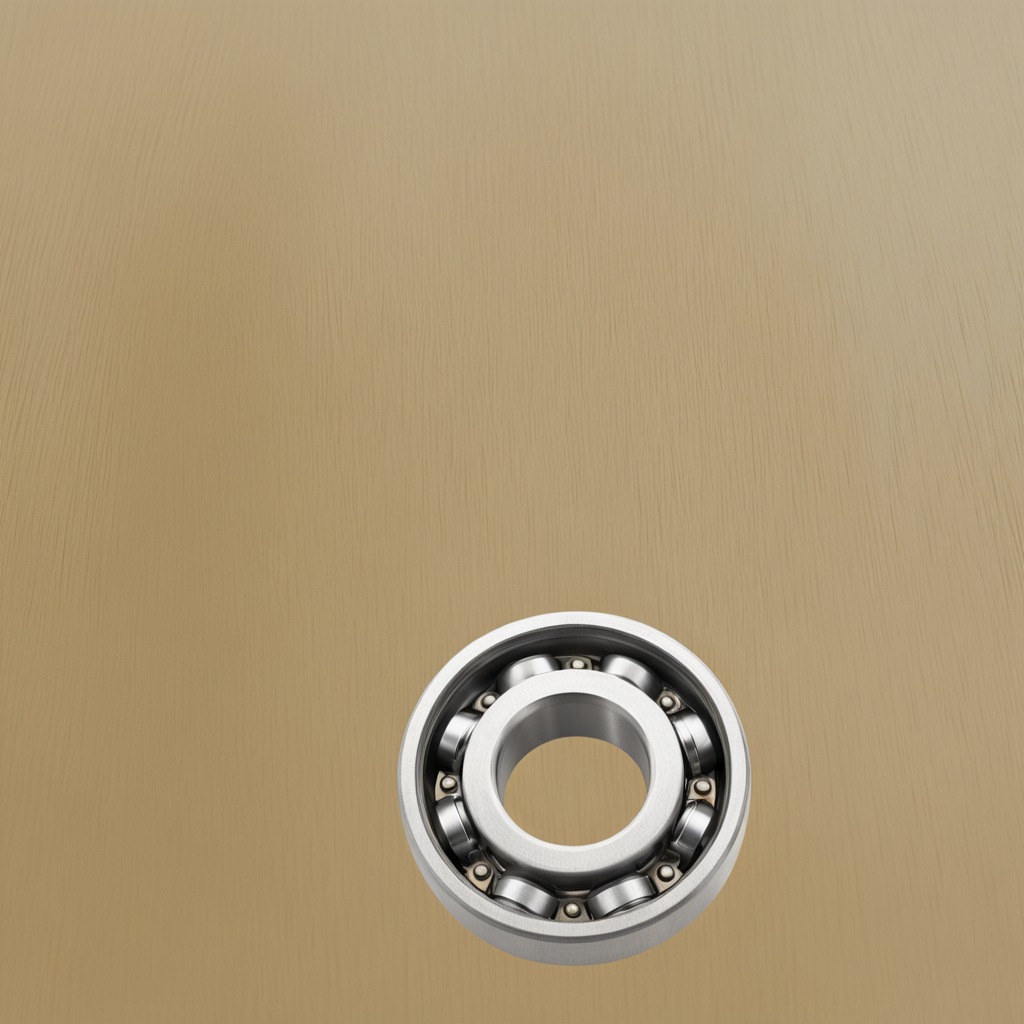
A metal ball bearing is lying on a plywood surface in a paint workshop lit by afternoon window light.